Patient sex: M
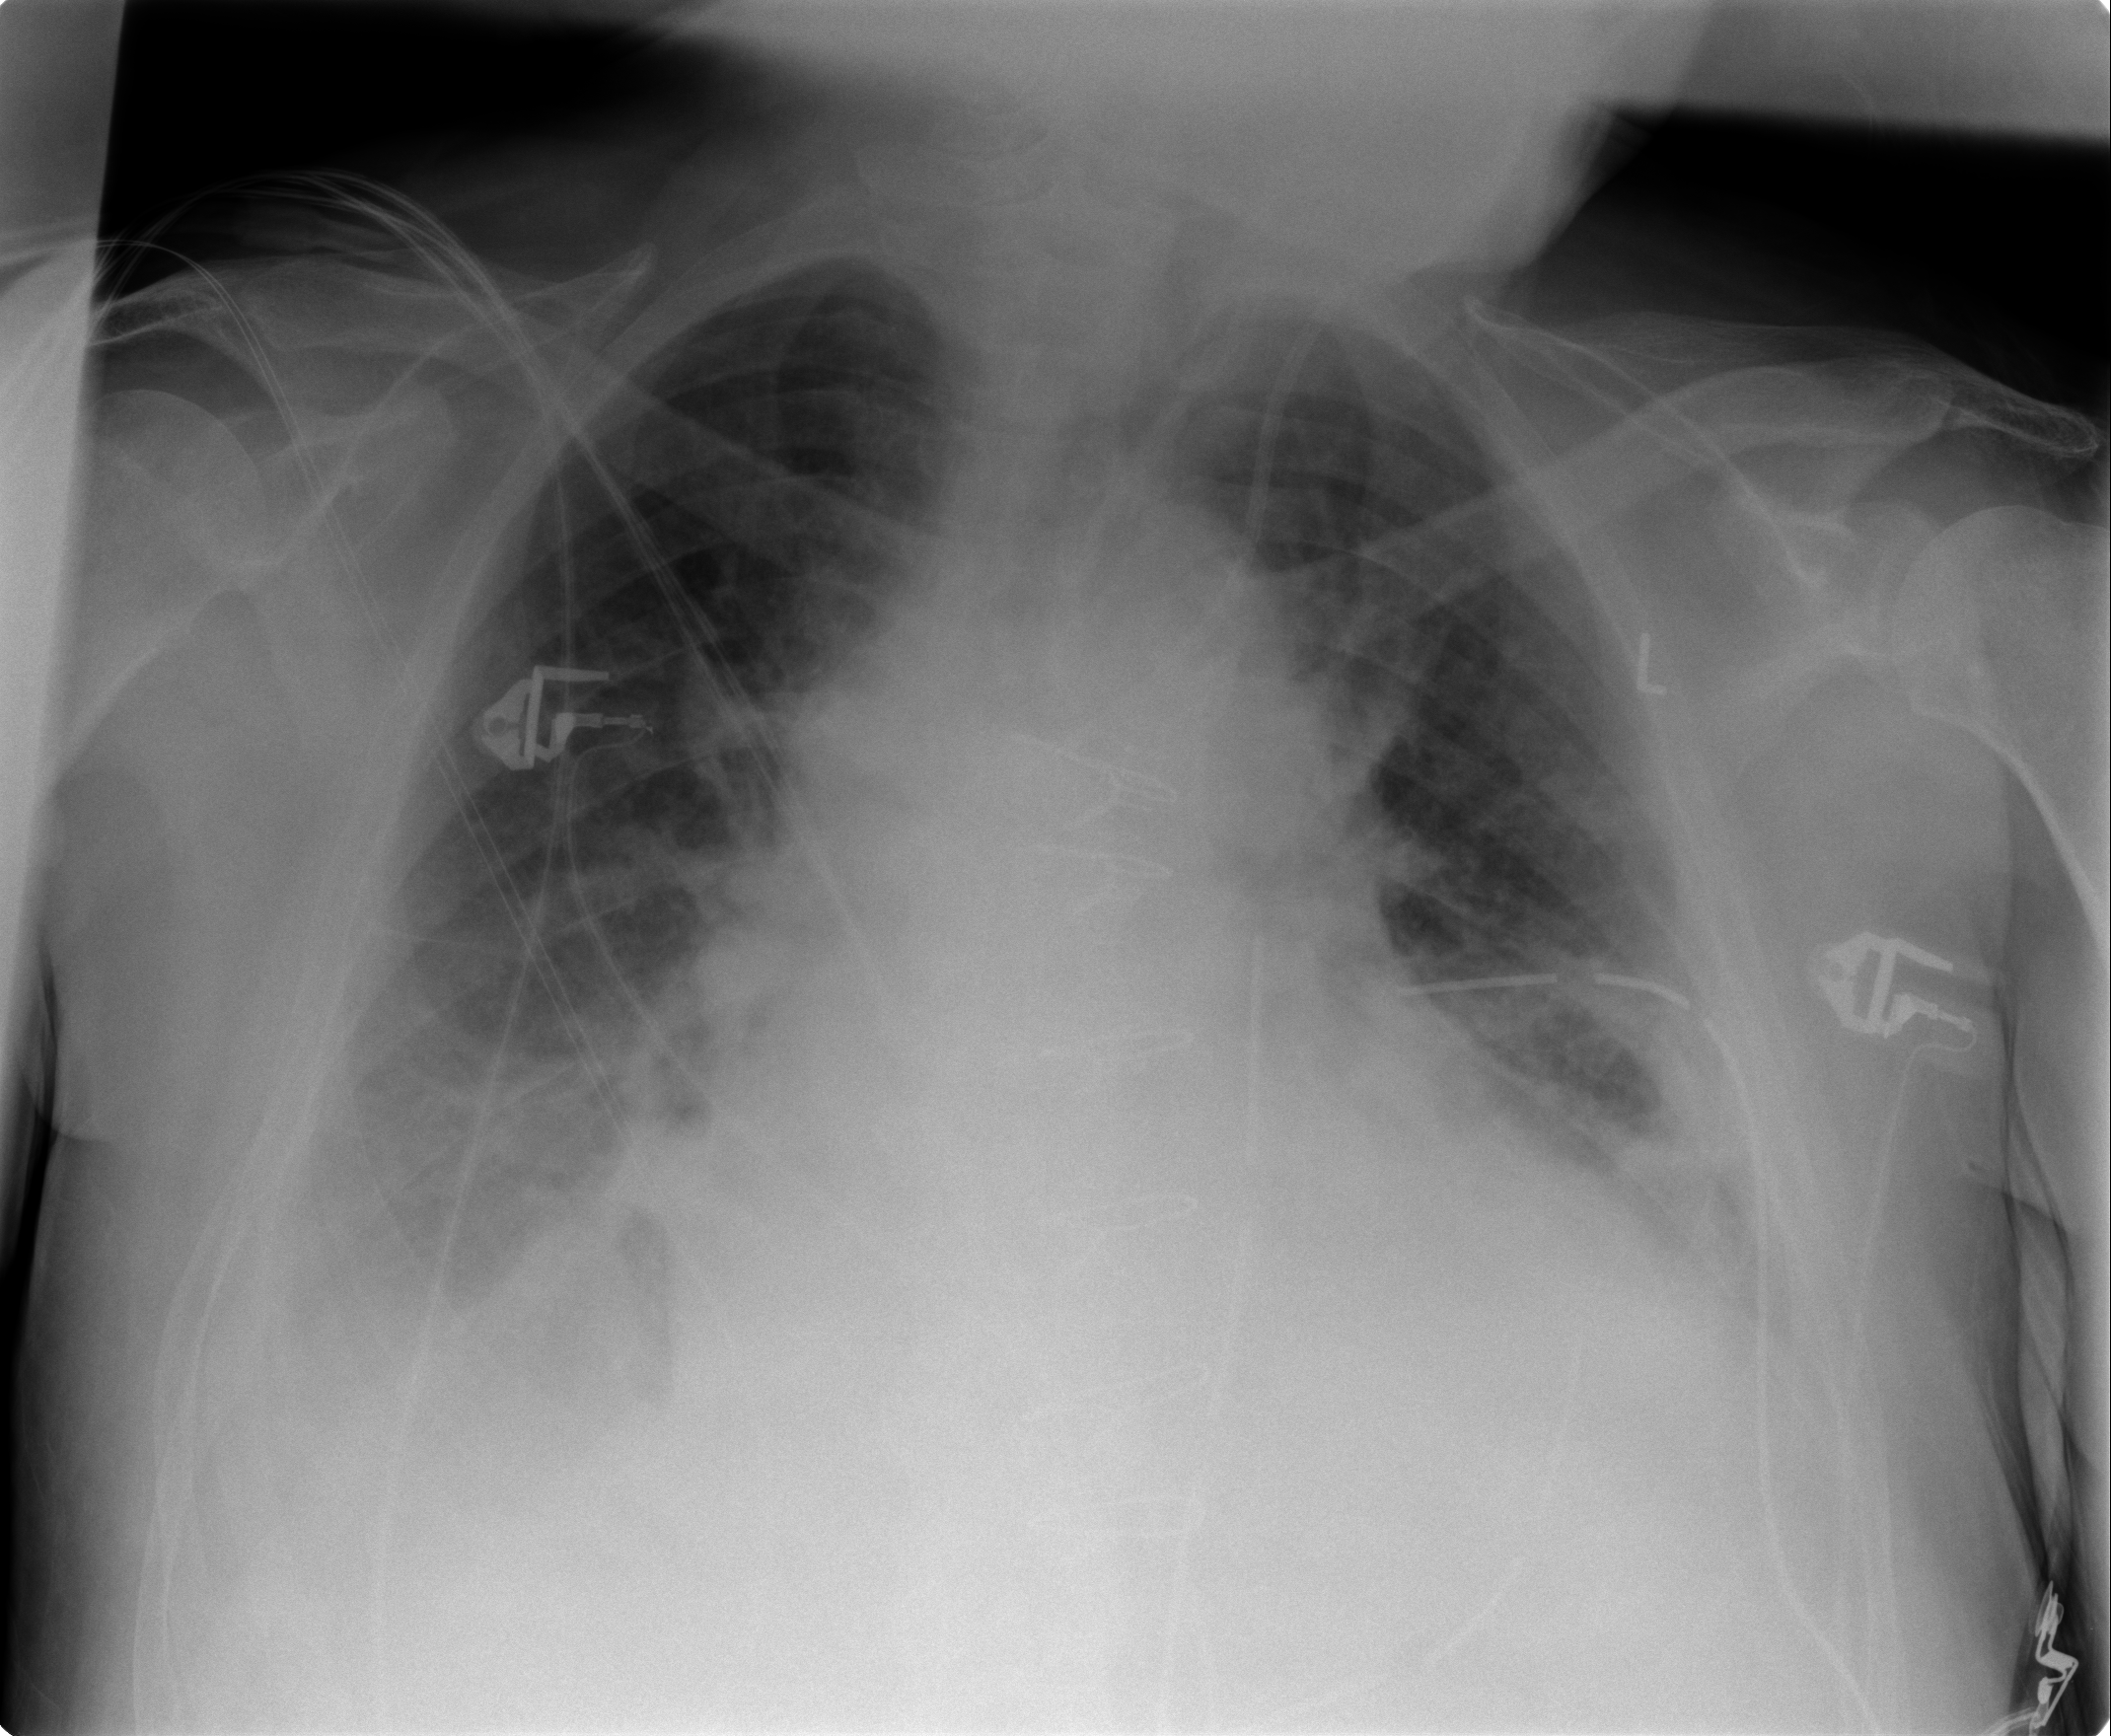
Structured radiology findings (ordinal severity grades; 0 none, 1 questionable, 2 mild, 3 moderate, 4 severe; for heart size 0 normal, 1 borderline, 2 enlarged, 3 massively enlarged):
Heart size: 3
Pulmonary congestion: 2
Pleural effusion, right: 3
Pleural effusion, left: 2
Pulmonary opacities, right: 2
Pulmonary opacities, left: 0
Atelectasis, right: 3
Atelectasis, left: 2